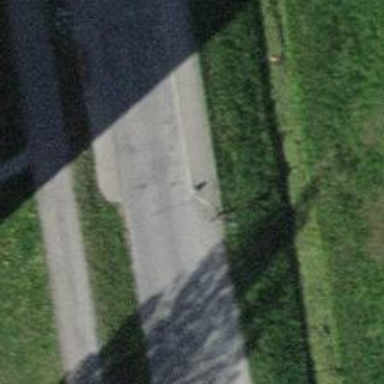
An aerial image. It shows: Kerb barrier.